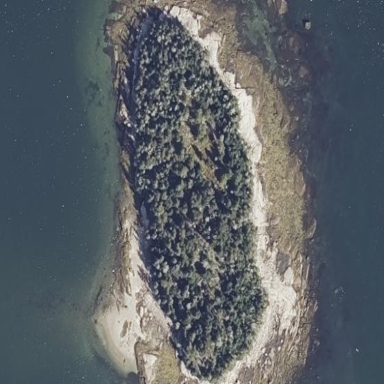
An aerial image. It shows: Island with natural coastline.